Interaction volume radius: 10 \u00c5
Interaction volume height: 25 \u00c5
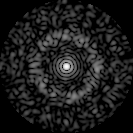
Disorder parameter: 0.8511